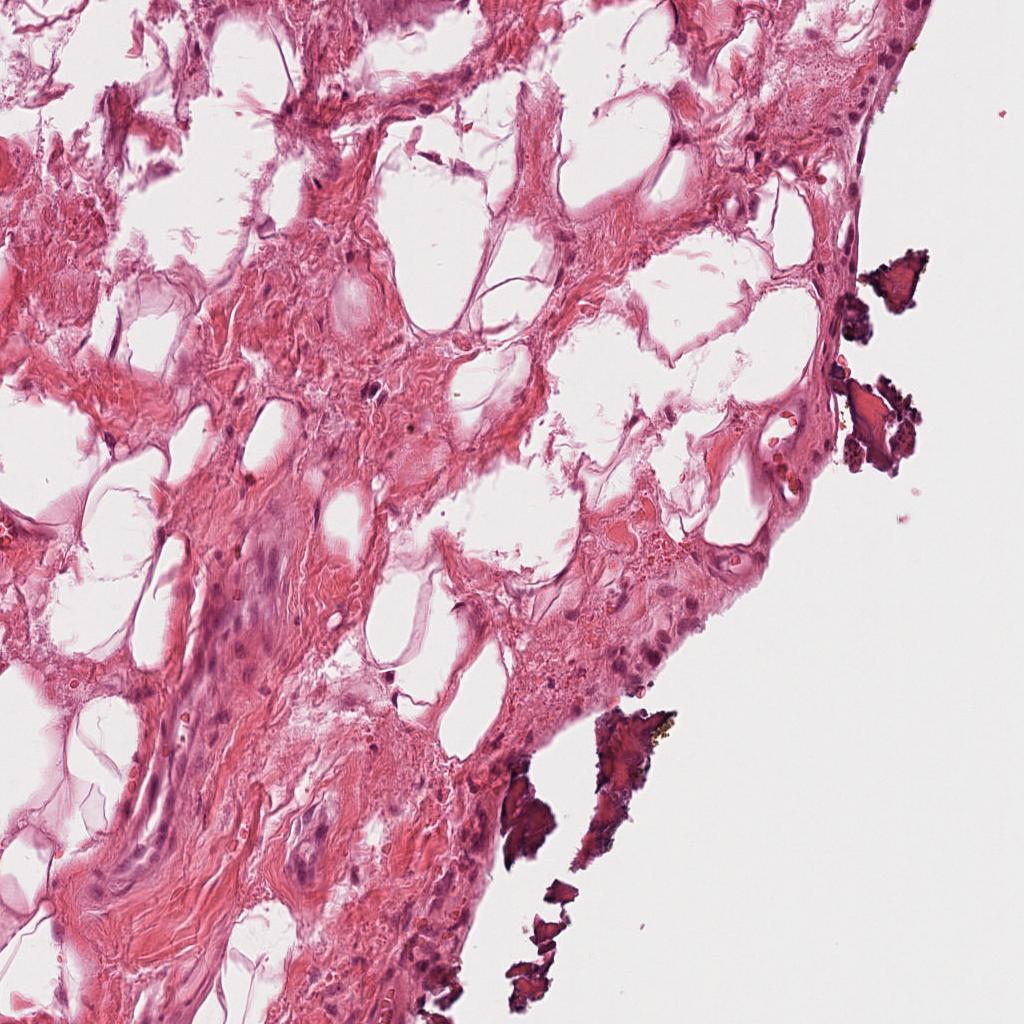
Label: Non-Tumor